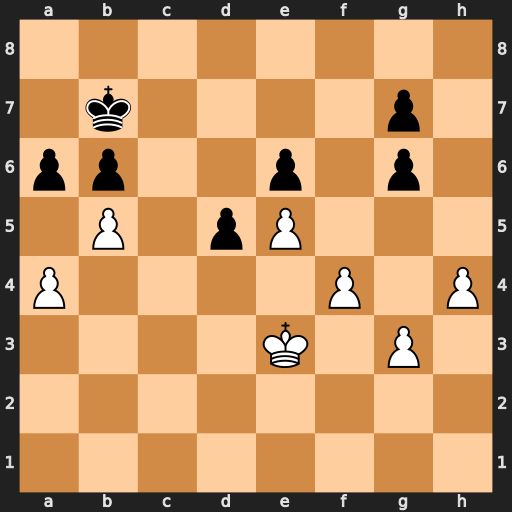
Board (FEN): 8/1k4p1/pp2p1p1/1P1pP3/P4P1P/4K1P1/8/8
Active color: w
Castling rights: -
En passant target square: -
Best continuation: bxa6+ Kxa6 h5 Kb7 hxg6